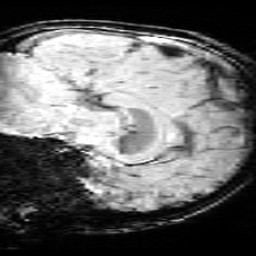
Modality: SWI
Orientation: sagittal
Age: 11
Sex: female
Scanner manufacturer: siemens
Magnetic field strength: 3 T
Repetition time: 0.027 s
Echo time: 0.02 s